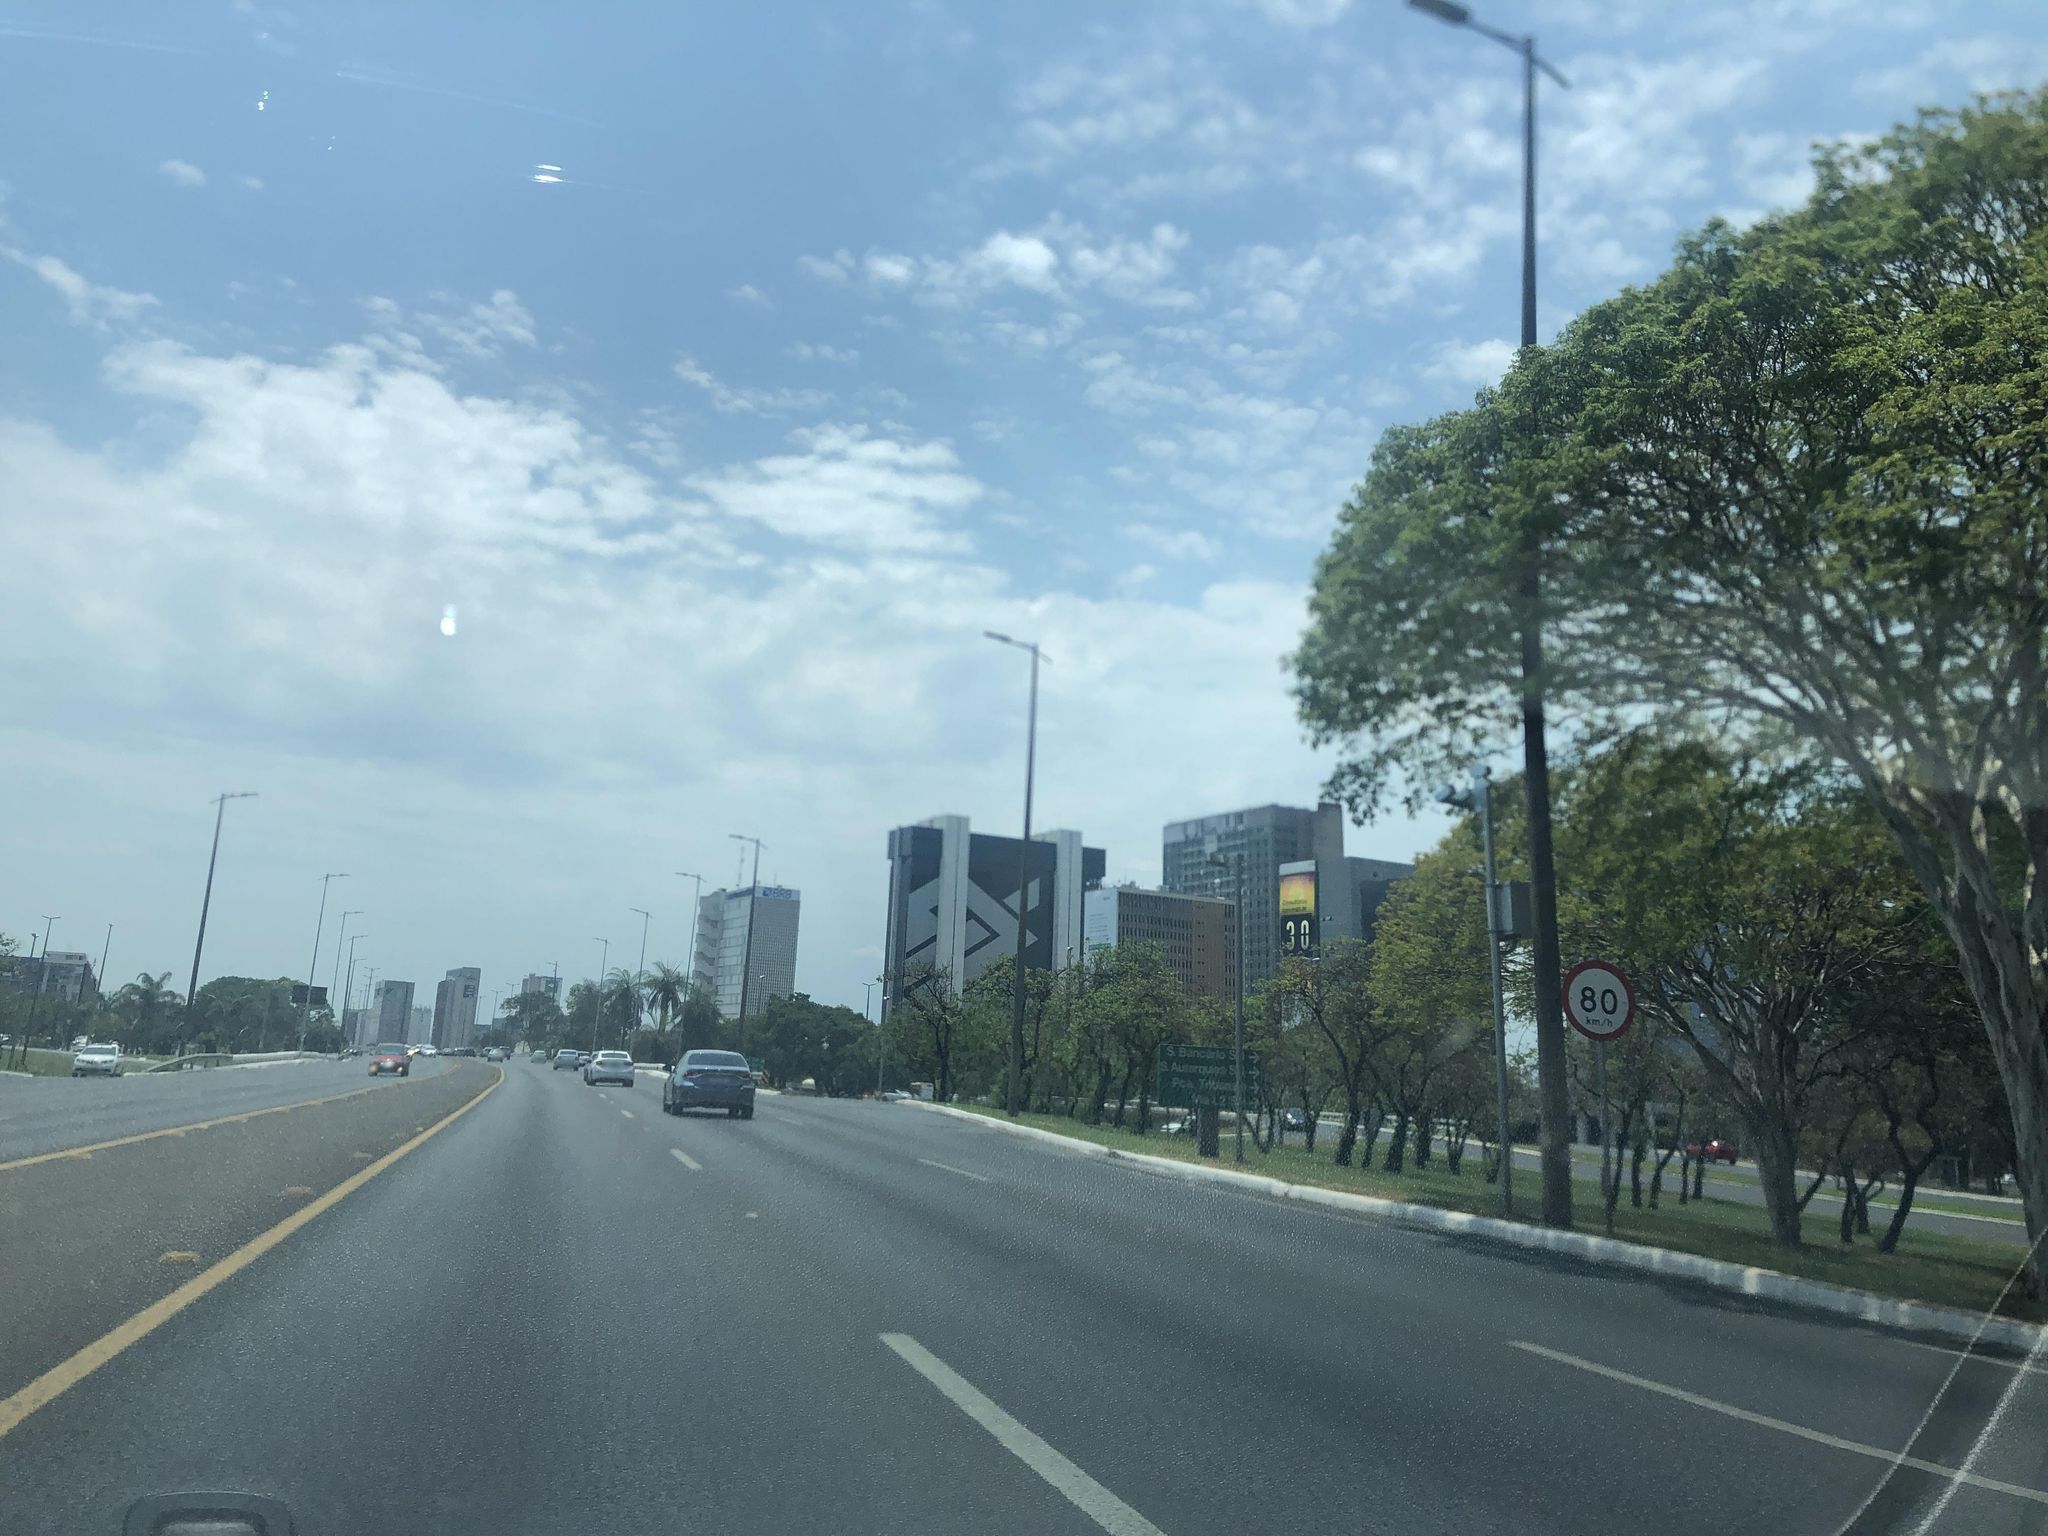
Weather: cloudy
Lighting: day
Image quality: good
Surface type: driving surface
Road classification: trunk
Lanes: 4, 3
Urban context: urban centre
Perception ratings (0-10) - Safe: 4.55, Lively: 4.25, Beautiful: 3.08, Boring: 4.73, Depressing: 6.29, Wealthy: 3.08